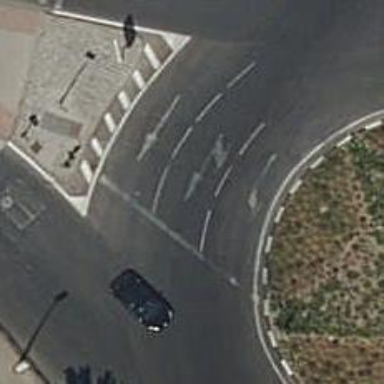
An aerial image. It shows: Circular junction on residential road.